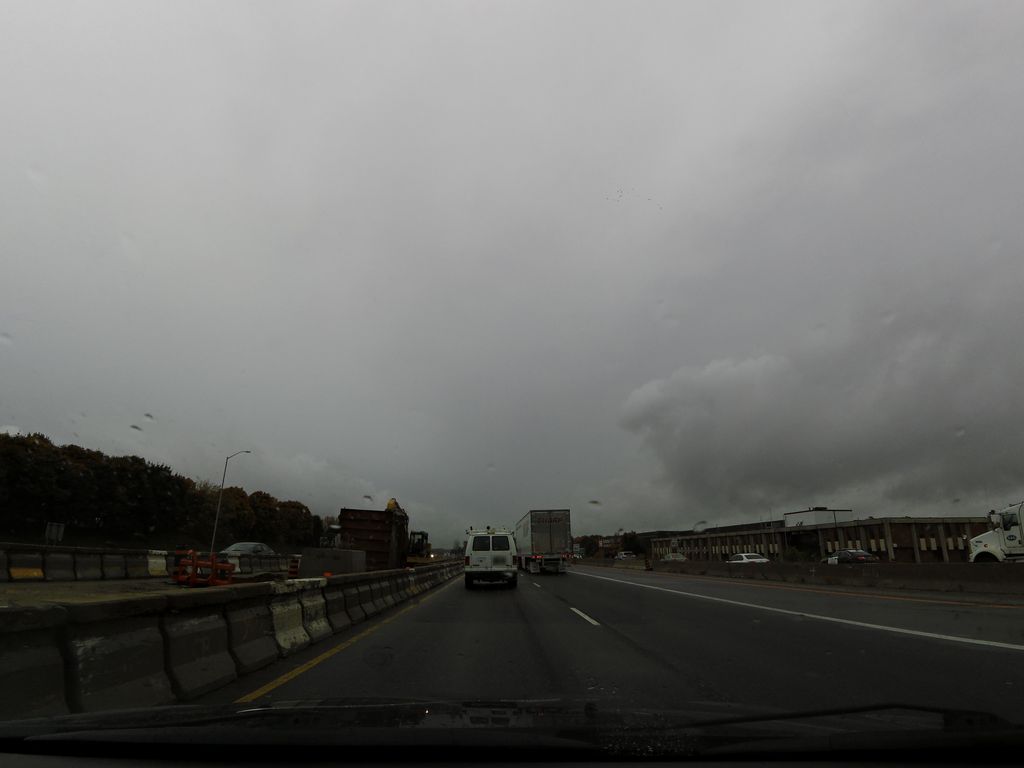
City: kitchener-waterloo